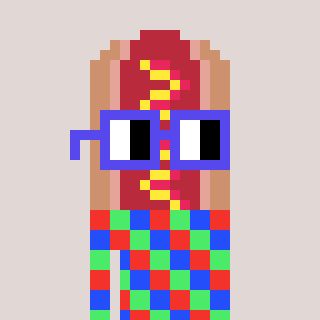
a pixel art character with square blue glasses, a hotdog-shaped head and a bege-colored body on a warm background